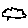
Label: cloud